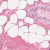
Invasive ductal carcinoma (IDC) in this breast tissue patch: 0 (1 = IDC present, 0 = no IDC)